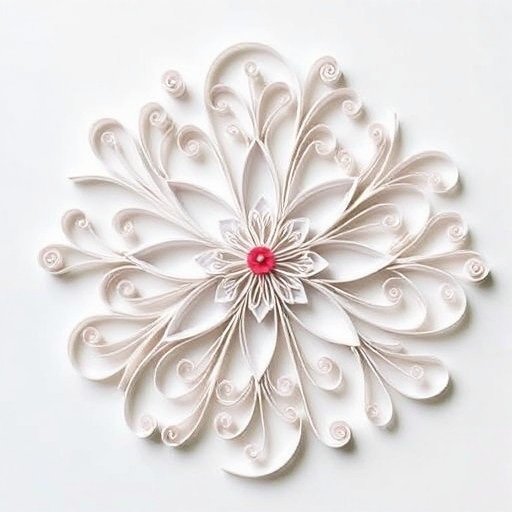
Category: Thank You